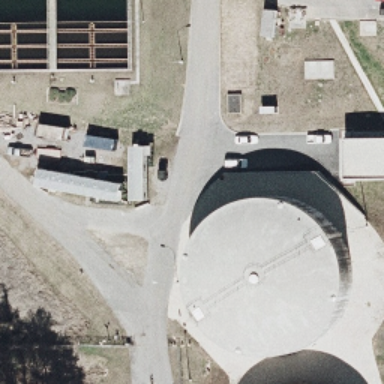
A big storage tank is on the ground .